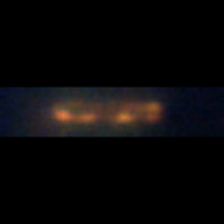
Taxon: Pennate
Group: Diatoms